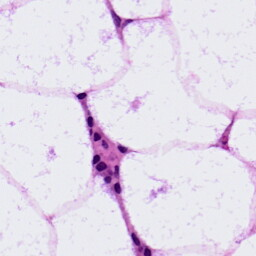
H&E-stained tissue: LymphNode